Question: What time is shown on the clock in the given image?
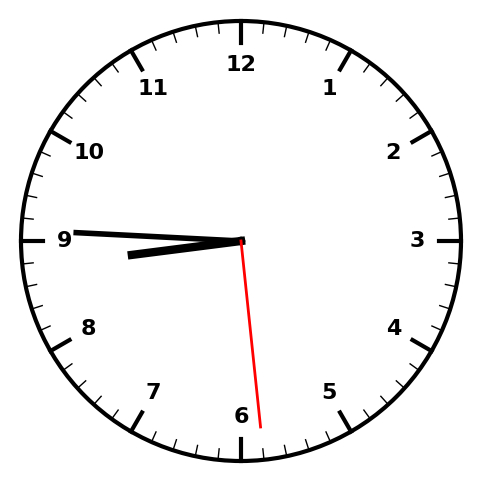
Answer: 08:45:29